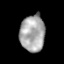
Tissue: prostate
Cell type: T cells
Senescence score: 0.3492
Nuclear area (px): 894
Mean DAPI intensity: 167.258